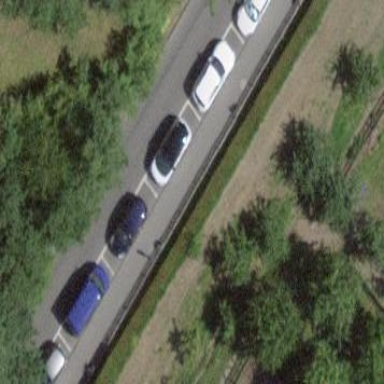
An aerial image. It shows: Parking lane designated for parking.